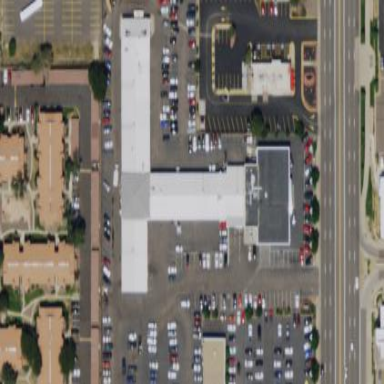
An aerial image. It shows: Retail building.